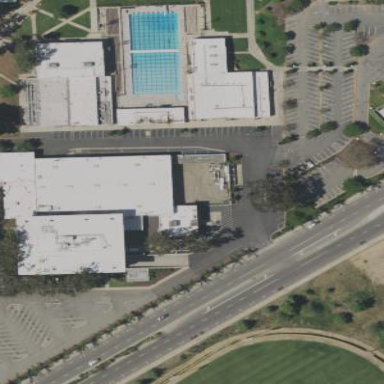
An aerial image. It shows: School building.